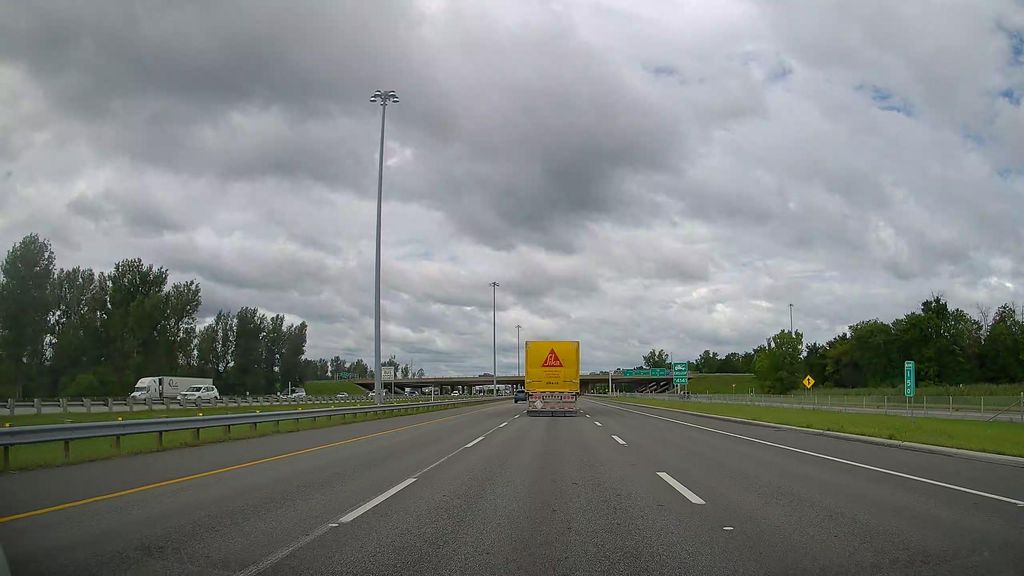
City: montreal